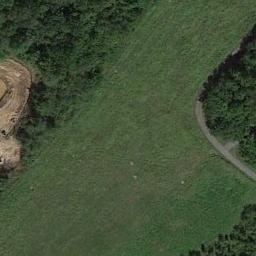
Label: meadow